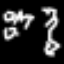
Label: frog